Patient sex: M
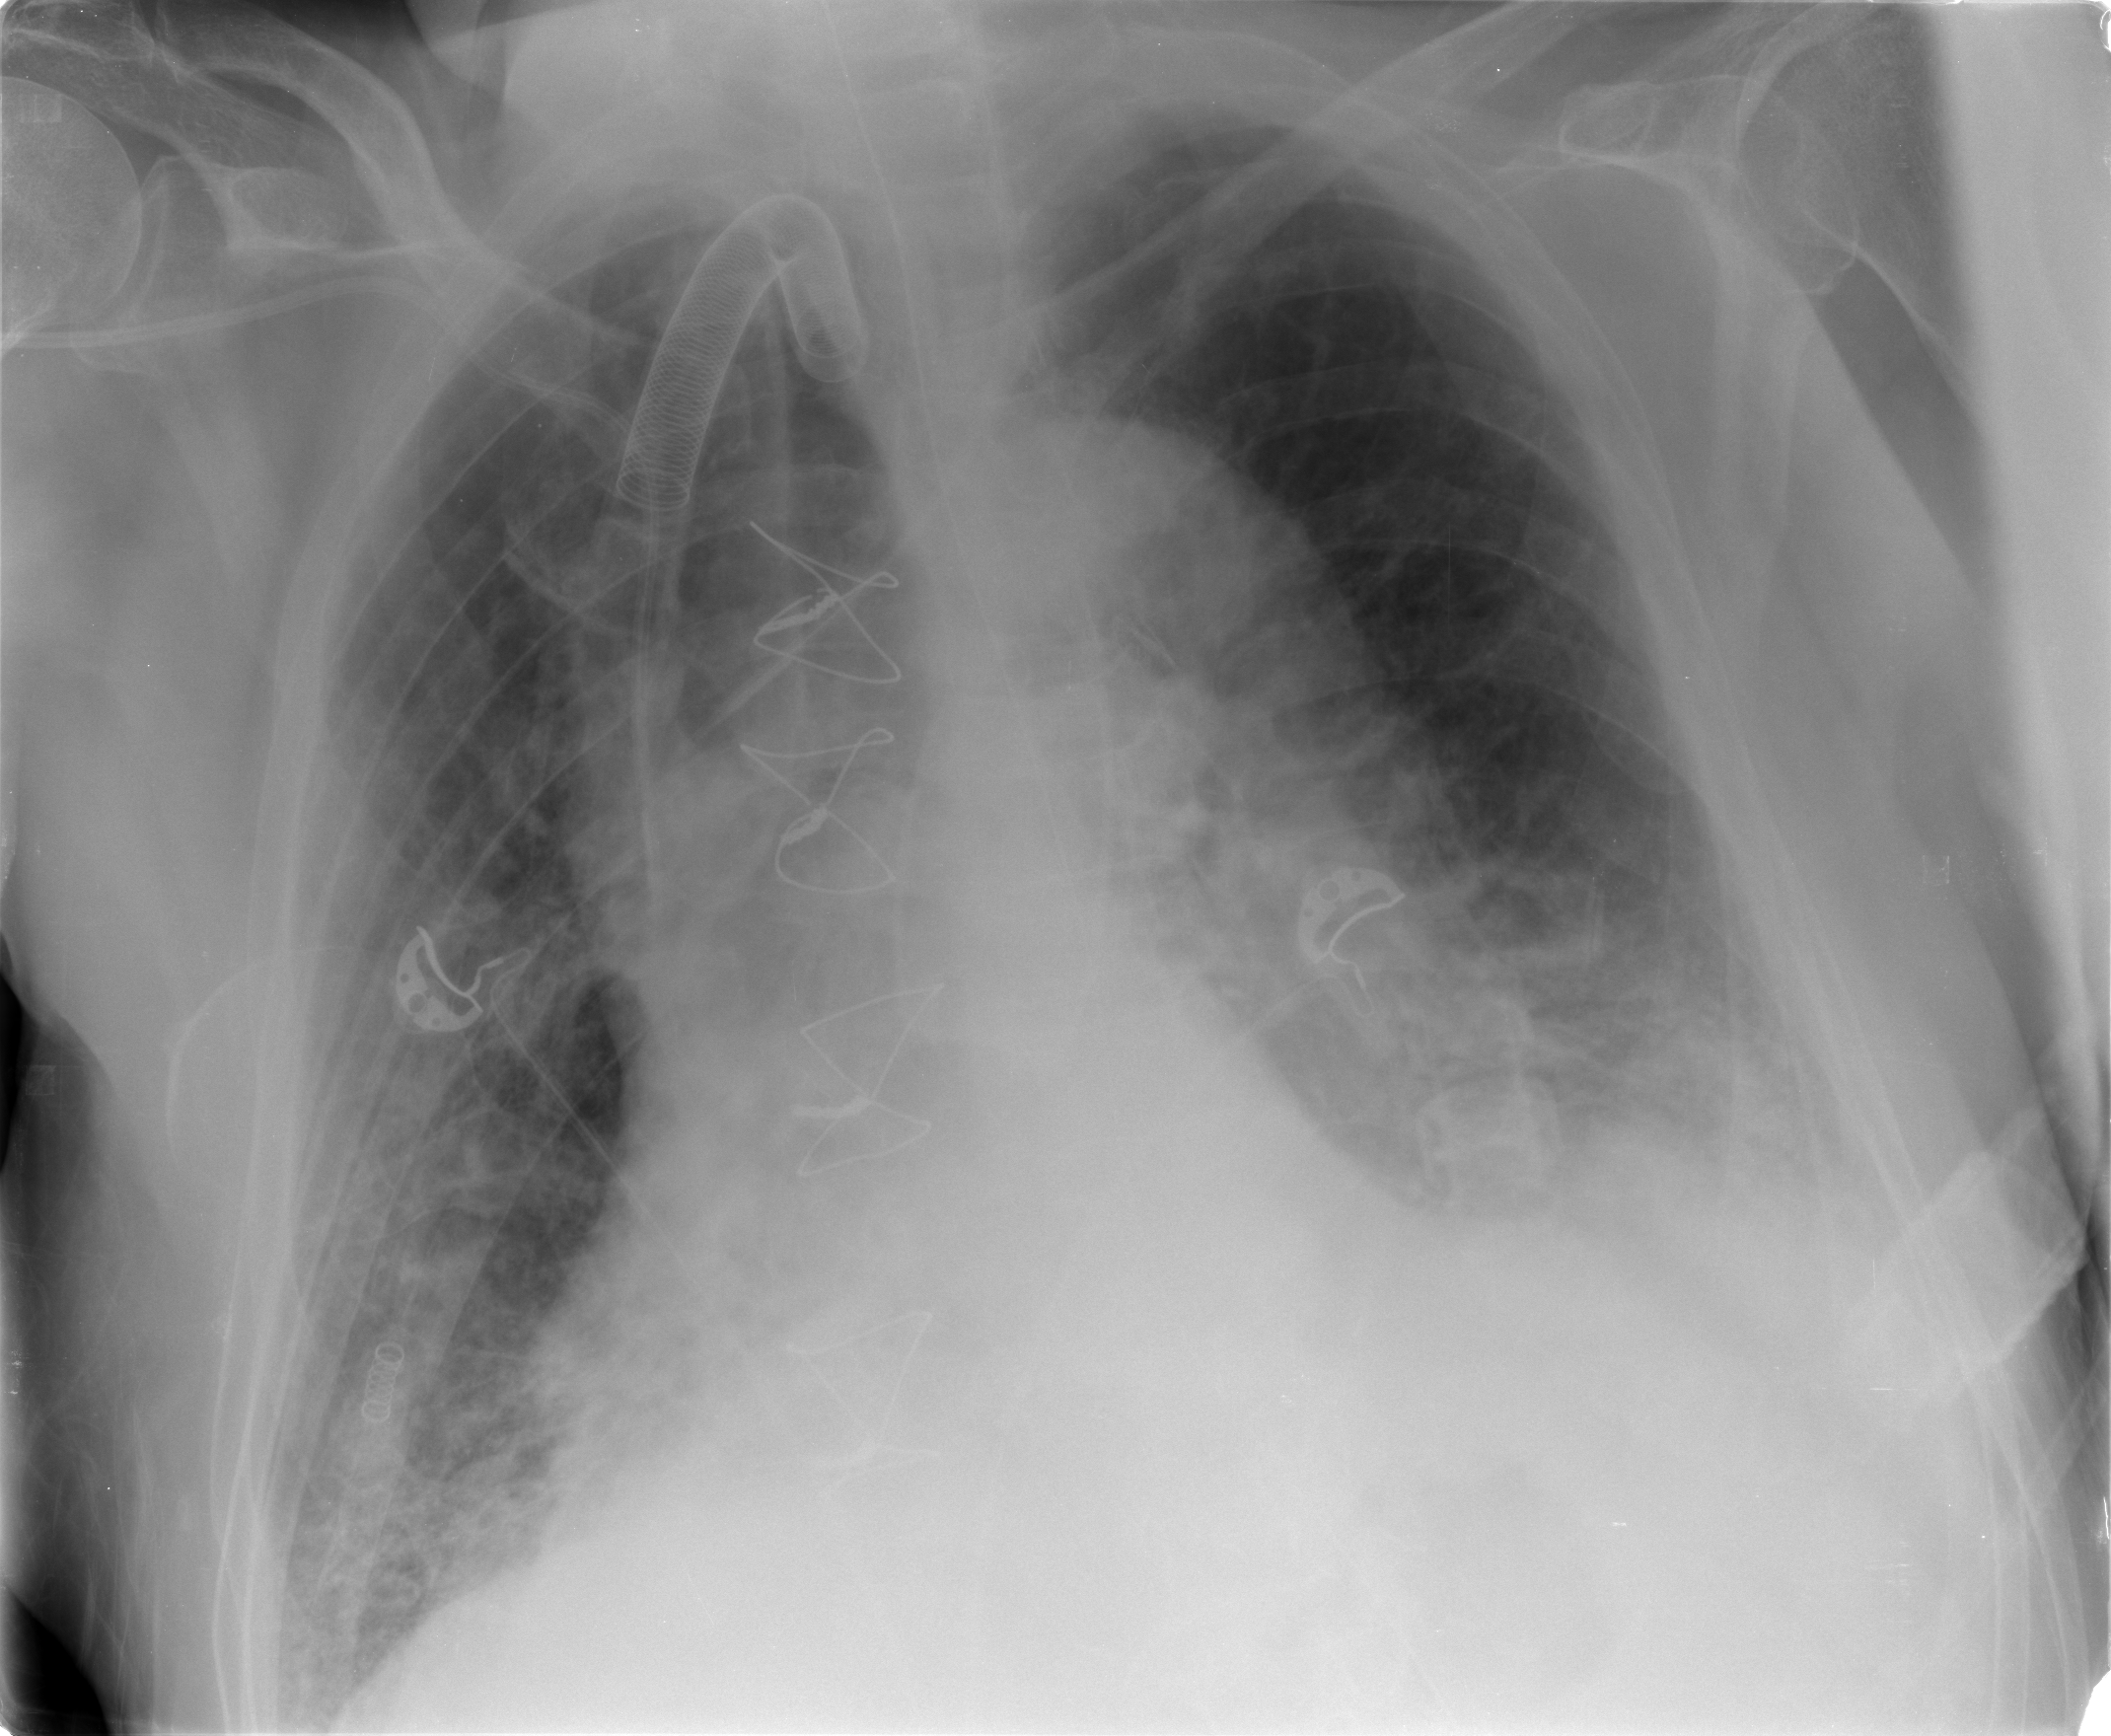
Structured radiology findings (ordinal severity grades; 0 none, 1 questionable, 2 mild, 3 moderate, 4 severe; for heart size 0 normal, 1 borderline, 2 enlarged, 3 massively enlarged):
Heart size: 2
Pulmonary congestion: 2
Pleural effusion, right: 0
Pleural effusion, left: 2
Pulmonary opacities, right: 2
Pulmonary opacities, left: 3
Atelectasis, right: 2
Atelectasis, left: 2